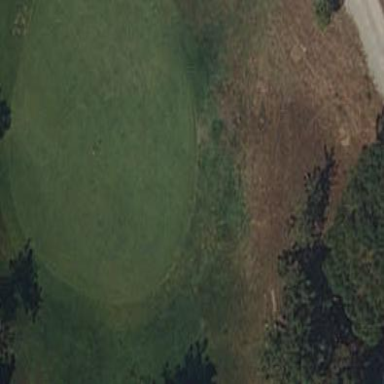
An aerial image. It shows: Golf green.